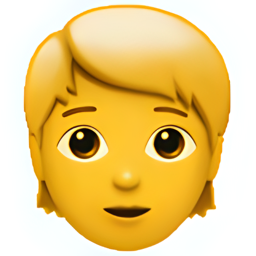
Name: adult
Emoji: 🧑
Group: People & Body
Sub-group: person